Chest X-ray:
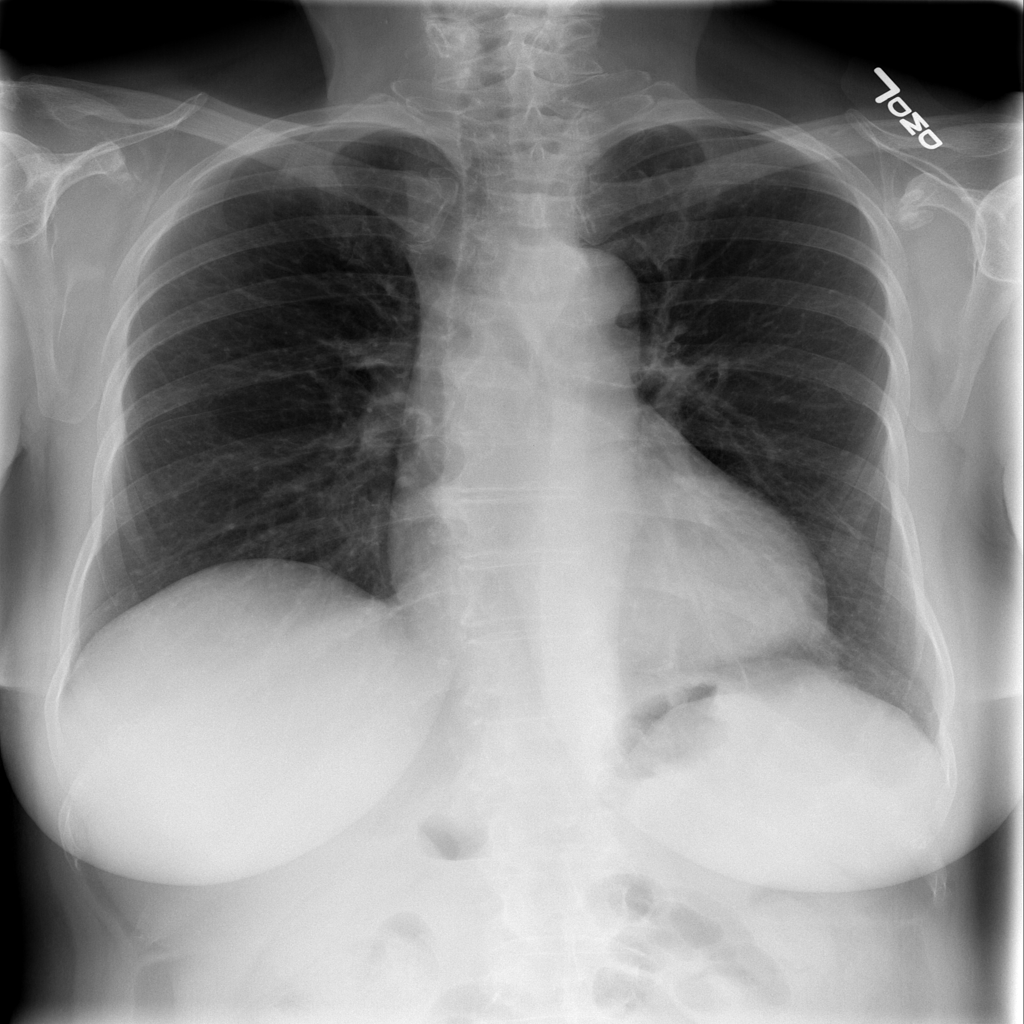
No abnormal finding: yes